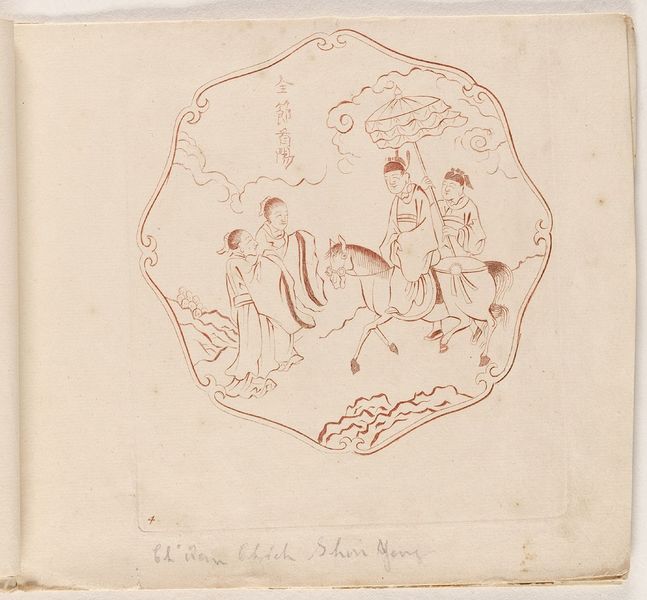
Titel: Chinesendarstellung, Blatt aus der Folge 'Picturae Sinicae'
Künstler: Pieter Schenk
Standort: Hamburg
Institution: Museum für Kunst und Gewerbe Hamburg
Schlagwörter: gruppe, mann, menschen, zeichen, zeichnung, schirm, sonnenschirm, alt, herr, pferd, reiter, reiten, japan, schrift, sommer, papier, grafik, graphik, draussen, ornamente, schriftzeichen, fotografie, photographie, druckgraphik, druckgrafik, radierung, buchstaben, tracht, china, einfarbig, achteck, knecht, zeicnung, alphabet, gerippt, volkstracht, reiterbildnis, reproduktionen, druckerzeugnisse, völker, nationalitäten, ornamentstich, vorlageblätter, rotdruck, achtek